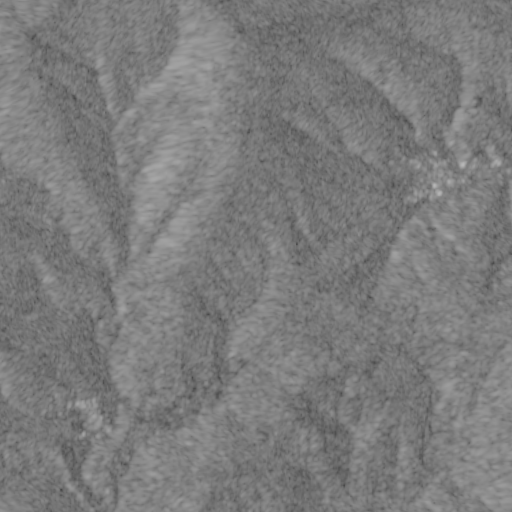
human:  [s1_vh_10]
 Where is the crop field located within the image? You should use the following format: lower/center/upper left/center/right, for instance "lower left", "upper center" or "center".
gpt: The crop field is located in the lower right of the image.
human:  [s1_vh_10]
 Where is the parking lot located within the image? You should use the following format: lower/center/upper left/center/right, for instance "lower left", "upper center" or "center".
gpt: The parking lot is located in the lower left of the image.
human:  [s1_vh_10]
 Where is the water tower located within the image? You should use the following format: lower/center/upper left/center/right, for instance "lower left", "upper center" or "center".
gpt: The water tower is located in the center right of the image.
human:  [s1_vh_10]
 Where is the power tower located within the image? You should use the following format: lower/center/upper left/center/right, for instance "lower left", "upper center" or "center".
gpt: There is no power tower in the image.

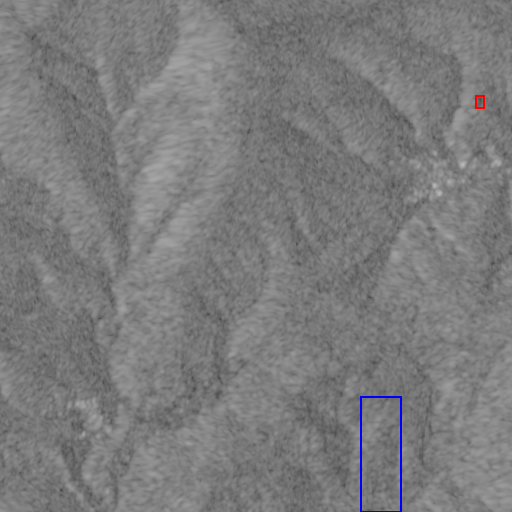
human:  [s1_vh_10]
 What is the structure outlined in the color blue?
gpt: The structure outlined in blue is a crop field.
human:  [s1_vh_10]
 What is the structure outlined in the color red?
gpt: The structure outlined in red is a park.
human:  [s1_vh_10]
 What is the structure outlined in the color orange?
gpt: There is no orange outline.